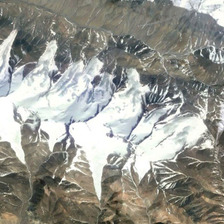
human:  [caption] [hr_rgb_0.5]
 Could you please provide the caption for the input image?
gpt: it is a large piece of mountain with white snow mostly .

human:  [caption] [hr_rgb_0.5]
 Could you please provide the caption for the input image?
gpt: it is a large piece of mountain with white snow mostly .

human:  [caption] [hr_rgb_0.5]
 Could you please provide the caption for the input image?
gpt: it is a large piece of mountain with white snow mostly .

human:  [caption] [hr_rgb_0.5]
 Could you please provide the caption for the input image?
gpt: it is a large piece of mountain with white snow mostly .

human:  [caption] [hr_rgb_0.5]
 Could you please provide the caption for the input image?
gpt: it is a large piece of mountain with white snow mostly .